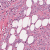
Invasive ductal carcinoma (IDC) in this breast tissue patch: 1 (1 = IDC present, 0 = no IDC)